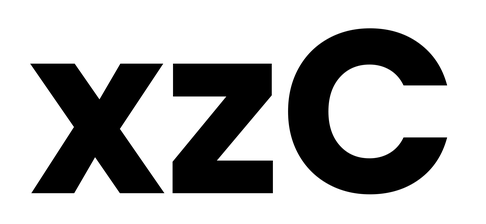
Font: Poppins-Bold